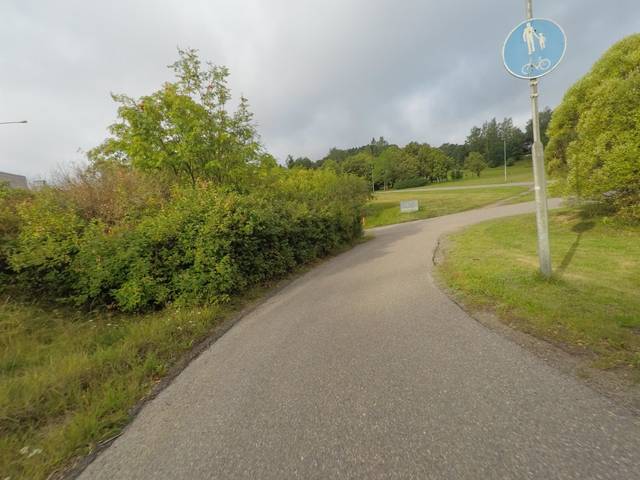
Region: Finland
Coordinates: 60.239, 24.977